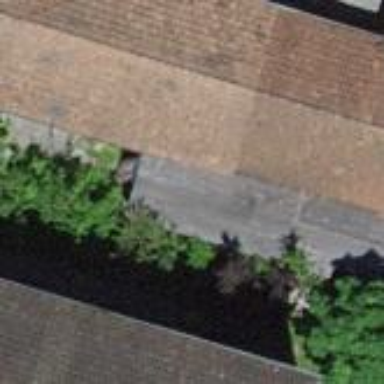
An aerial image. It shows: Gabled barn with sloped roof.